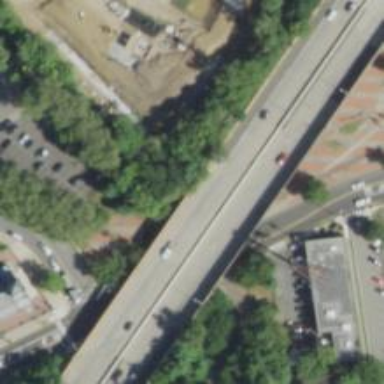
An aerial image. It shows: Urban freeway or expressway.